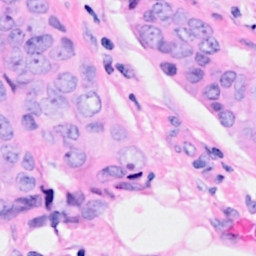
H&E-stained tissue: Breast